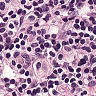
Metastatic tissue present: yes